Field crop: maize
Growth stage: 2
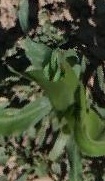
Species: maize